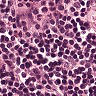
Metastatic tissue present: no